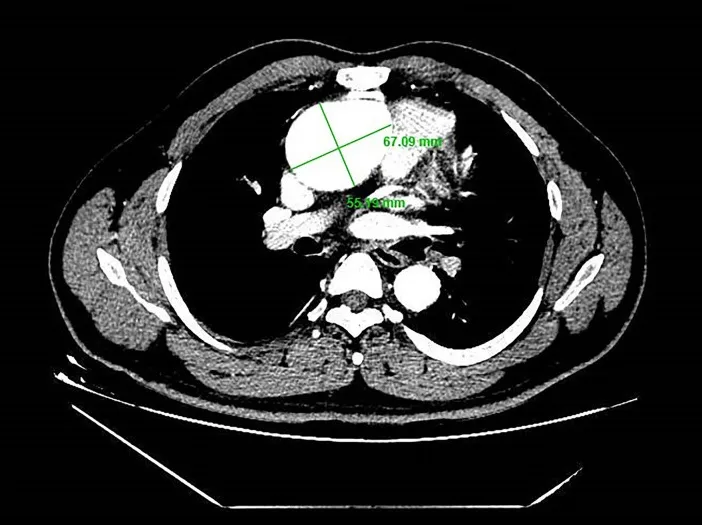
Diameter of aortic root 55.19 mm x 67.09 mm.
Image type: radiology (ct)